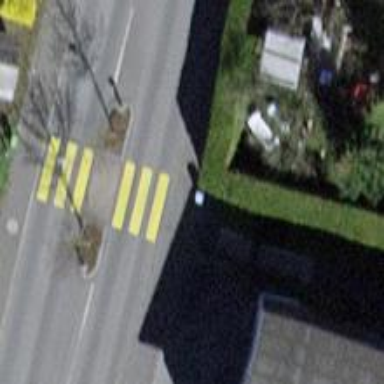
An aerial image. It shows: Uncontrolled zebra crossing on the road.